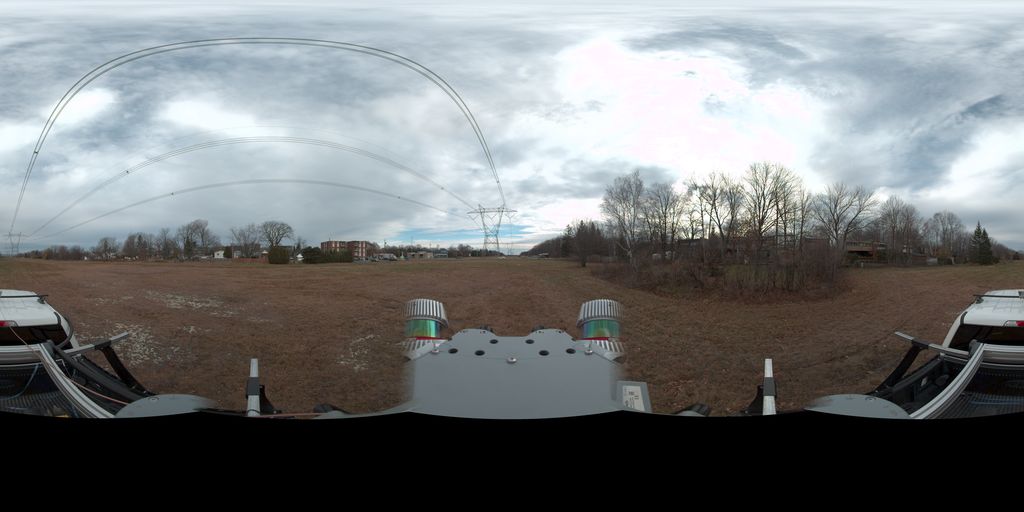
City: quebec_city